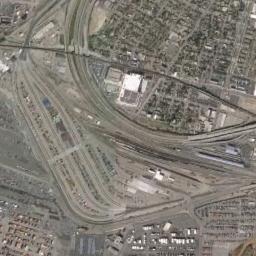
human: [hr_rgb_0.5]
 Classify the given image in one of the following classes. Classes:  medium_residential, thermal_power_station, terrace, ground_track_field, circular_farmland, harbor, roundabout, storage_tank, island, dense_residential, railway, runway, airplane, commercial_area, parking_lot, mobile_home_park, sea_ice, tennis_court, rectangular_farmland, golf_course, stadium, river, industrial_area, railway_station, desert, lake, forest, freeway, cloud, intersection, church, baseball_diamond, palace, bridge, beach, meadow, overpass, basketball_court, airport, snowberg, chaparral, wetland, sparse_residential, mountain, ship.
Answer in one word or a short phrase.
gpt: railway_station